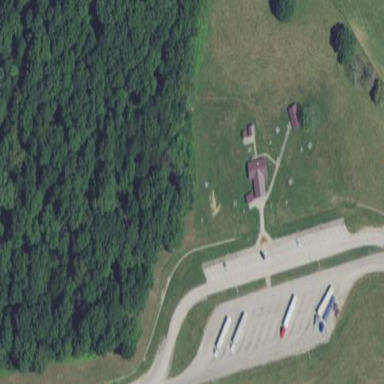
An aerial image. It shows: Rest area on the road.